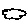
Label: cloud